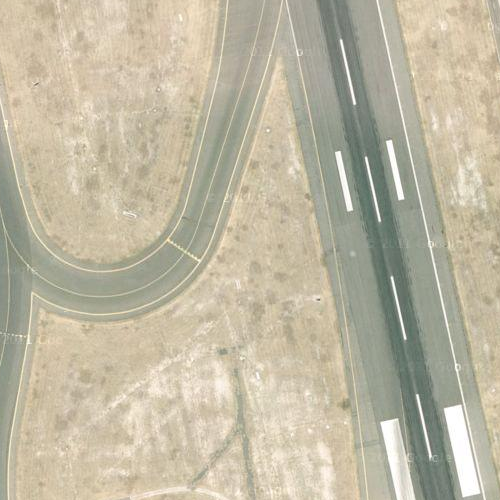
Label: sydney